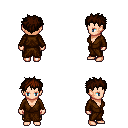
a pixel art fantasy rpg character, female body template, human, light skin, brown robe, gold greaves, brown bedhead hairstyle, four views (front, back, left, right), 2x2 character sprite sheet, small pixel art, hard edges, no anti-aliasing